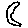
Label: moon